Field crop: maize
Growth stage: 2
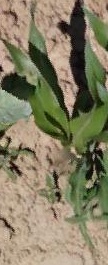
Species: maize